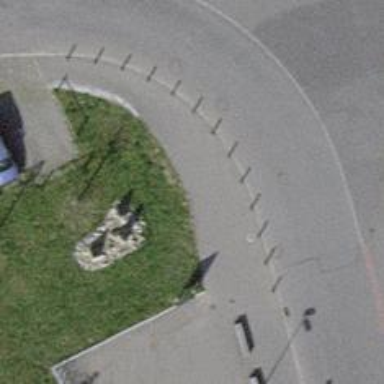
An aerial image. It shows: Bollard.